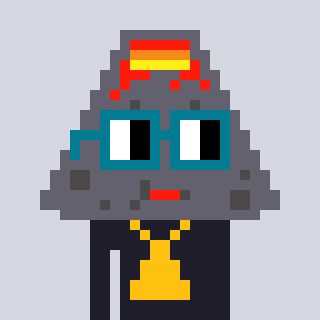
a pixel art character with square dark green glasses, a volcano-shaped head and a grayscale-colored body on a cool background